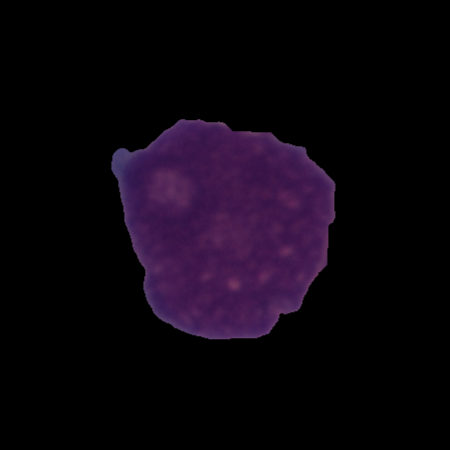
Label: cancer